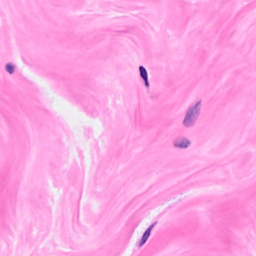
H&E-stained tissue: Breast